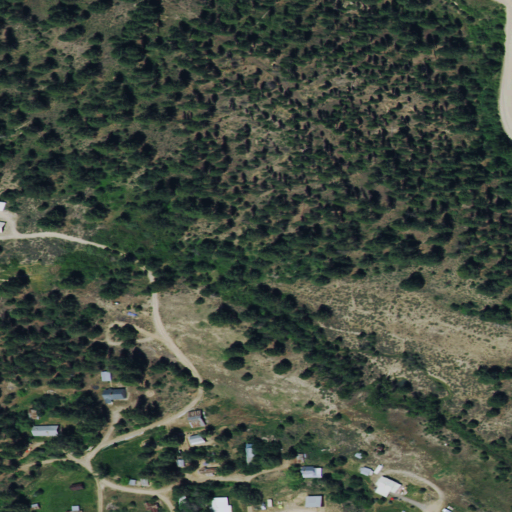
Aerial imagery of valley in Idaho named Sailor Gulch containing evergreen forest, shrub, open development, and low intensity development